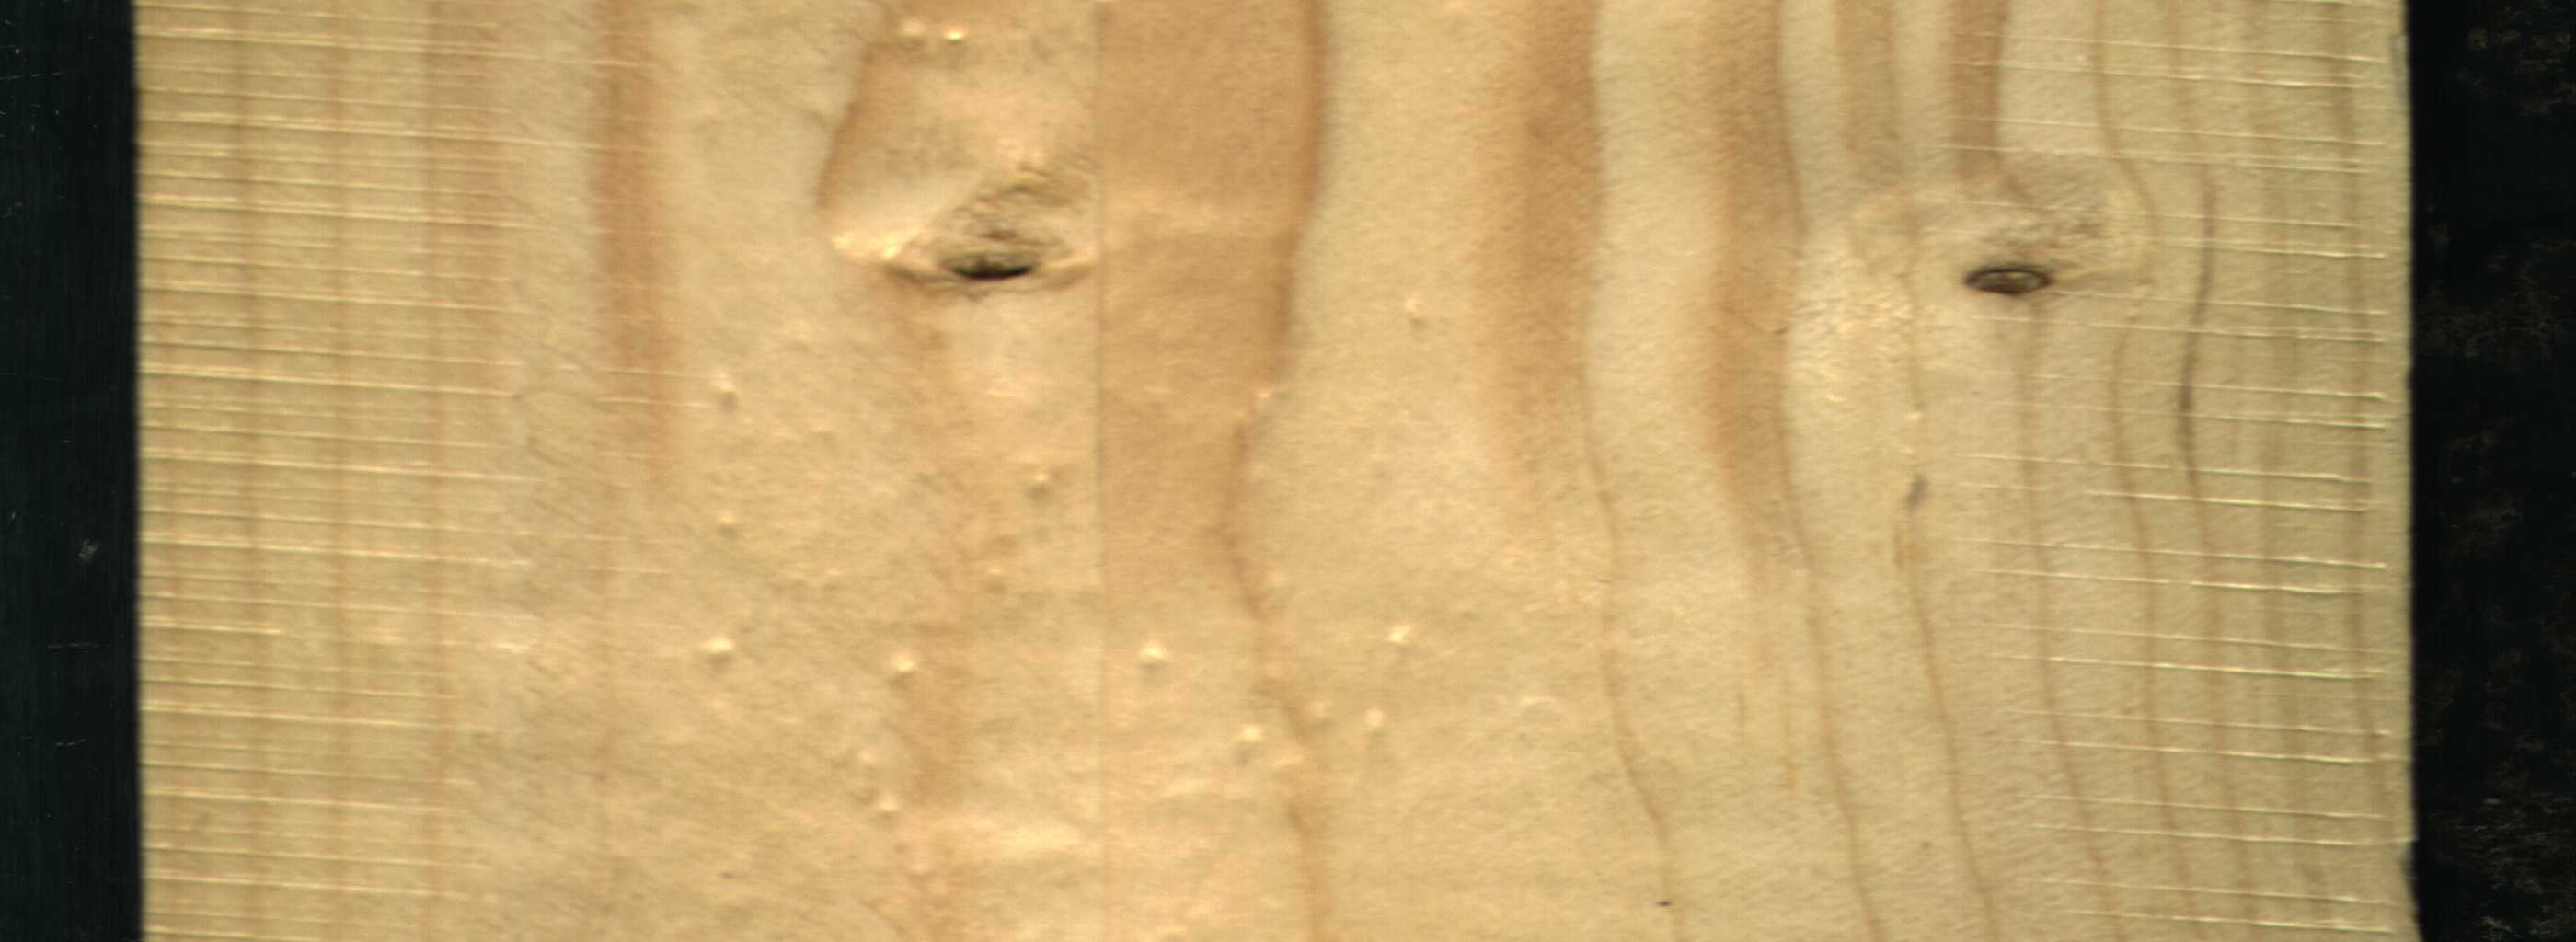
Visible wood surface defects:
Dead_Knot
Dead_Knot